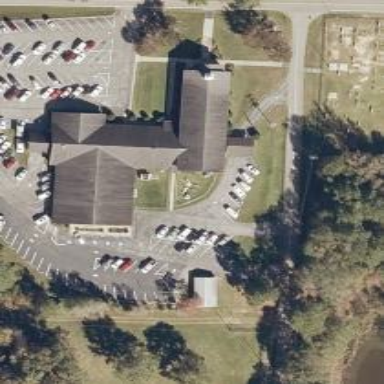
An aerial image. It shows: Church which is place of worship.